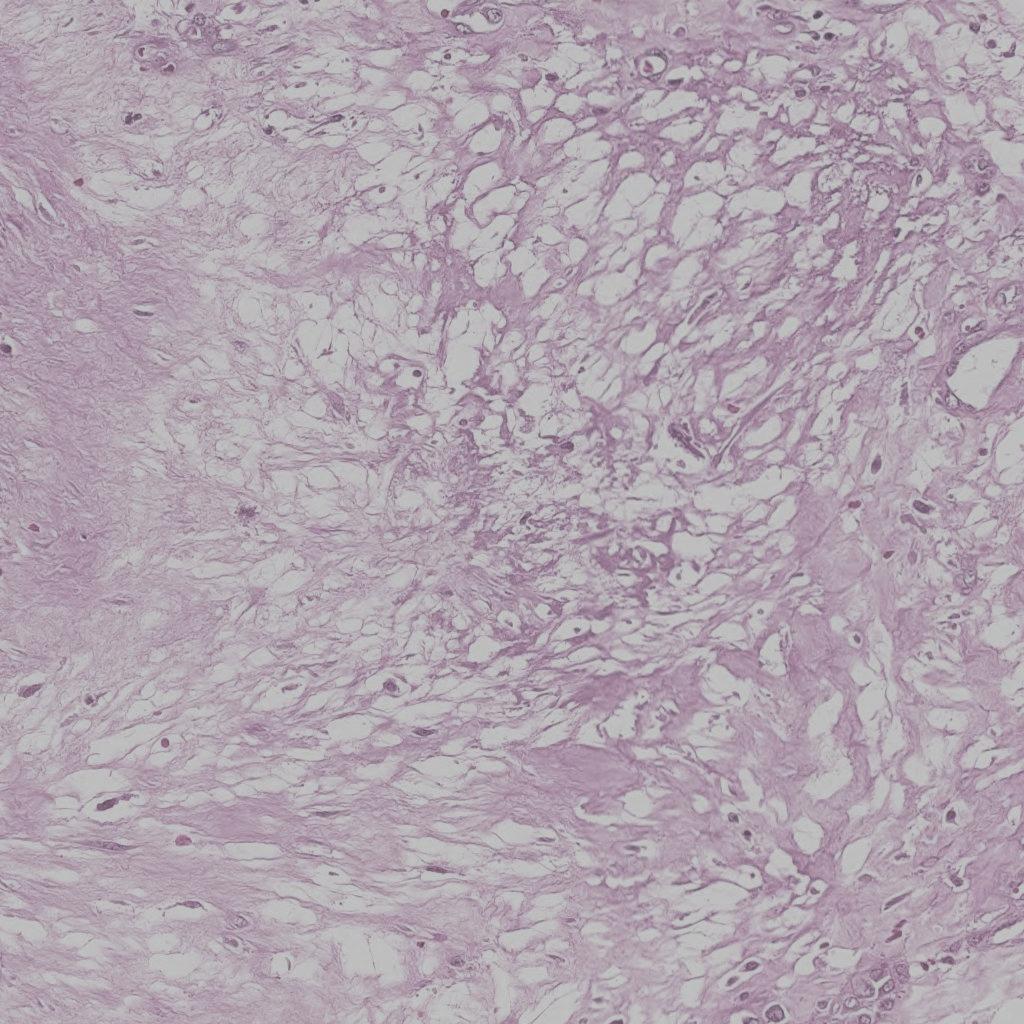
Label: Non-Viable-Tumor